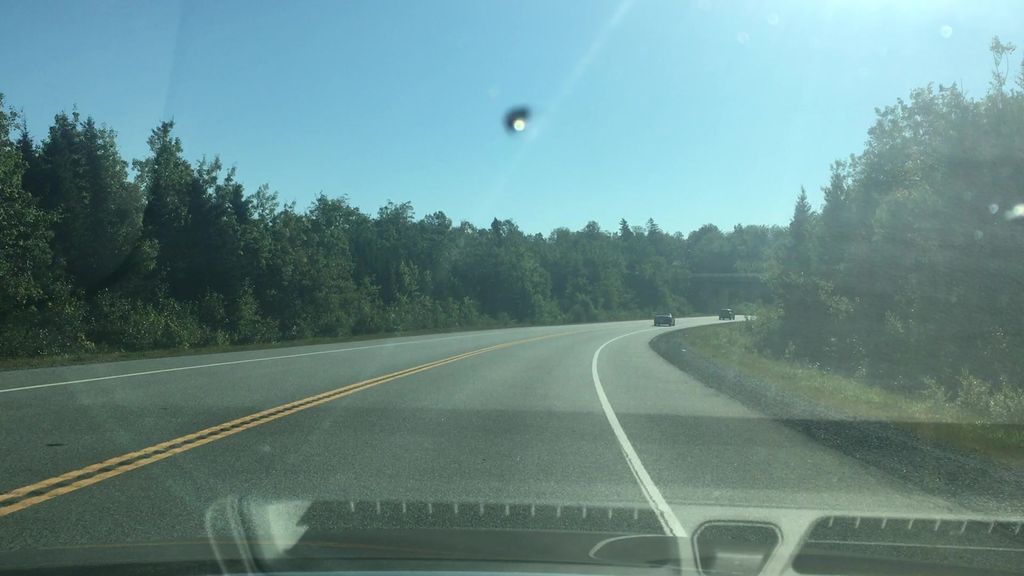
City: halifax